Field crop: maize
Growth stage: 2
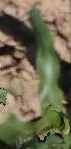
Species: maize